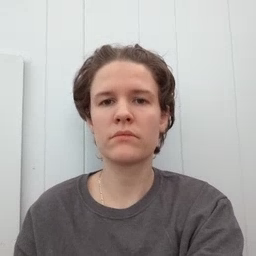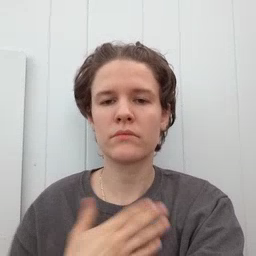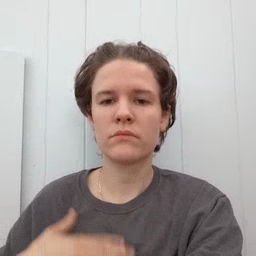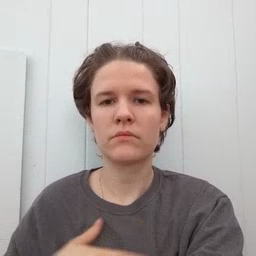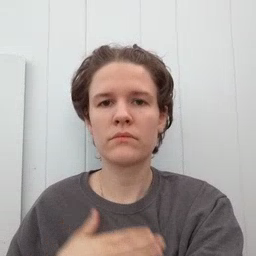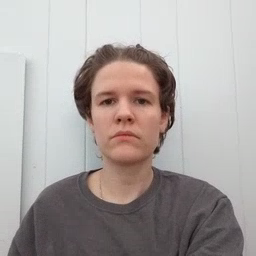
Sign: please